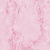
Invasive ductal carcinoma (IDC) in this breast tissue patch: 0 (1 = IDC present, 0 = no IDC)